Question: I have 'Table1' and 'Table2' in a MySQL database. I want to select 'animals' and 'gardens' data from 'Table1', then I would like to select 'new_animals' and 'new_gardens' from 'Table2' which datetime is within the last week. Then, while calling the 'mysql_fetch_array ($row1)' data from 'Table1', if both of 'animals' and 'gardens' fields are not previously recorded in 'Table2', insert 'date', 'animals' and 'gardens' into 'new_date', 'new_animals' and 'new_gardens' in 'Table2'.
Please take a look at the schematic picture of tables and review the code in below. Note that 'Table1' returns 4 rows from '$select_query1', and since data is not recorded in 'Table2'; it should be inserted into the 'Table2'. The below code works fine without the if condition, but not working with the if condition. Could you please let me know your corrected version of the if condition in this problem?
'''
$select_query1 = mysql_query("SELECT date, animals, gardens FROM Table1");
$select_query2 = mysql_query("SELECT new_animals, new_gardens FROM Table2
WHERE new_date between date_sub(now(),INTERVAL 1 WEEK) and now()");
$row1 = mysql_fetch_array($select_query1); // This returns 4 rows
$row2 = mysql_fetch_array($select_query2); // This returs 4 rows
while ($row1) {
if ($row2['new_animals'] !== $row1['animals'] && $row2['new_gardens'] !== $row1['gardens']) {
$animals = $row1['animals'];
$gardens = $row1['gardens'];
$date = $row1['date'];
$insert_query = mysql_query("INSERT INTO Table2 (new_date, new_animals, new_gardens)
VALUES ('$date', '$animals', '$gardens')");
}
}
'''

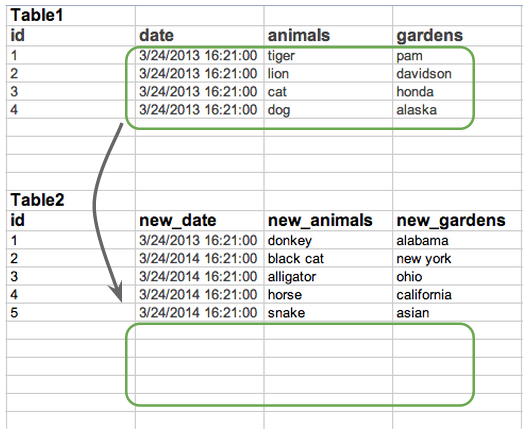
Answer: Your 'if' statement is incorrect. You compare rows from table1 with only the first row from table2 . What you have to do is compare the the rows from table1 with all the rows of table2.
Try this
'''
$select_query1 = mysql_query("SELECT date, animals, gardens FROM Table1");
while ($row1 = mysql_fetch_array($select_query1)) {
$select_query2 = mysql_query("SELECT new_animals, new_gardens FROM Table2WHERE new_date between date_sub(now(),INTERVAL 1 WEEK) and now()");
$count=0;
while($row2 = mysql_fetch_array($select_query2))
{
if ($row2['new_animals'] == $row1['animals'] && $row2['new_gardens'] == $row1['gardens']) {$count=1;}
}
if($count==0)
{
$animals = $row1['animals'];
$gardens = $row1['gardens'];
$date = $row1['date'];
$insert_query = mysql_query("INSERT INTO Table2 (new_date, new_animals, new_gardens)
VALUES ('$date', '$animals', '$gardens')");
}
}
'''